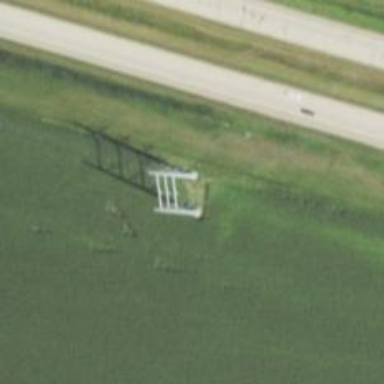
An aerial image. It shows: Power tower.